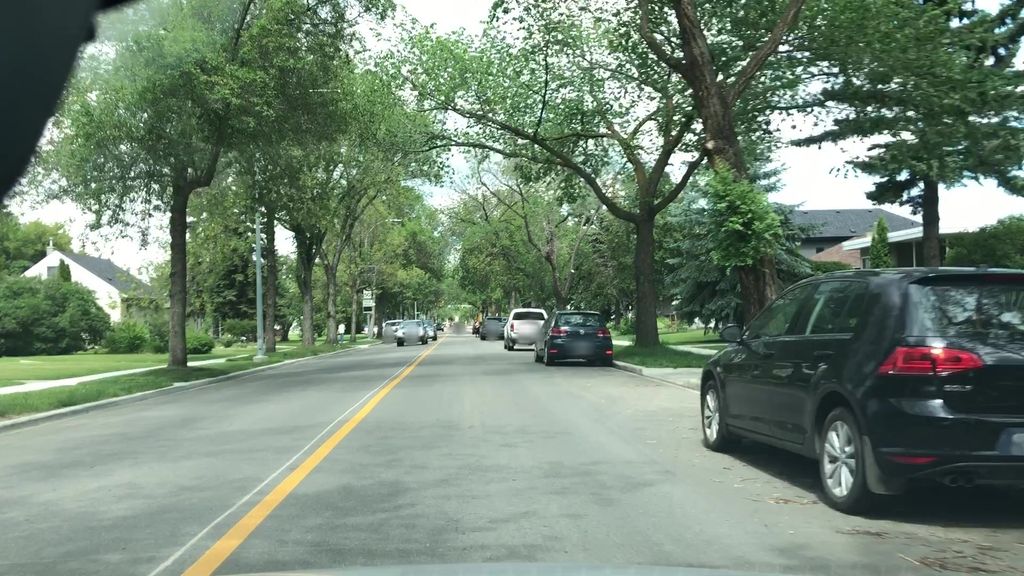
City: edmonton